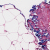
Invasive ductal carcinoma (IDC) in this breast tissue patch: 0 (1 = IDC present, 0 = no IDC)